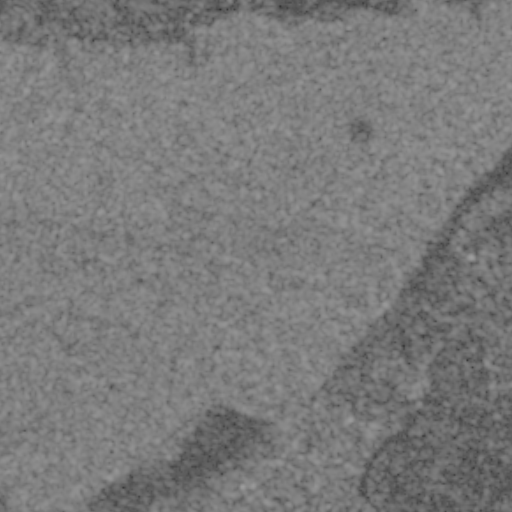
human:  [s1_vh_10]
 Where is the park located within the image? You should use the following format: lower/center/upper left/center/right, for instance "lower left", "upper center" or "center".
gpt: The park is located in the center right of the image.
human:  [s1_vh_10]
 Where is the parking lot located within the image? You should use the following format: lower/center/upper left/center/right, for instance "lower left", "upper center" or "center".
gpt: There is no parking lot in the image.

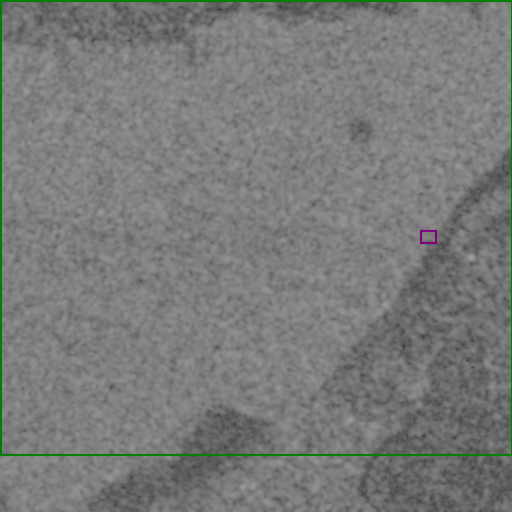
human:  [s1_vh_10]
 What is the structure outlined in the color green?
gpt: The structure outlined in green is a crop field.
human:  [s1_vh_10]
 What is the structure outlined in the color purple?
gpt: The structure outlined in purple is a park.
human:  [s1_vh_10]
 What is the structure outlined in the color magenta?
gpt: There is no magenta outline.